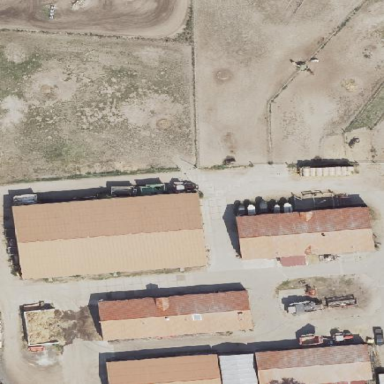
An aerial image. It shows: Farmyard area.